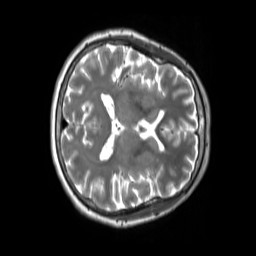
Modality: T2w
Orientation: axial
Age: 58
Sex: female
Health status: ill
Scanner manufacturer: siemens
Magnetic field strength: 3 T
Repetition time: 2.8 s
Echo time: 0.326 s